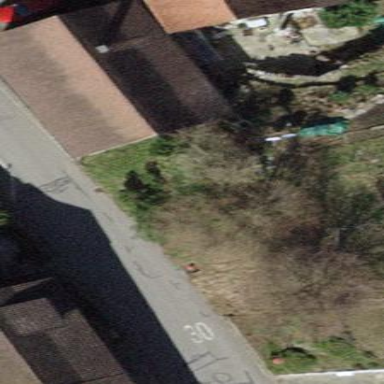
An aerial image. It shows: Gabled roofed house.